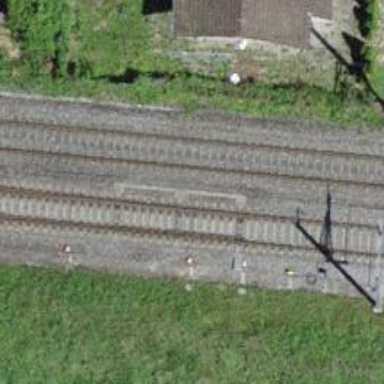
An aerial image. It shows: Railway switch.